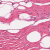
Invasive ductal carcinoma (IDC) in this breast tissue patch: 0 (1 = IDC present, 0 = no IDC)